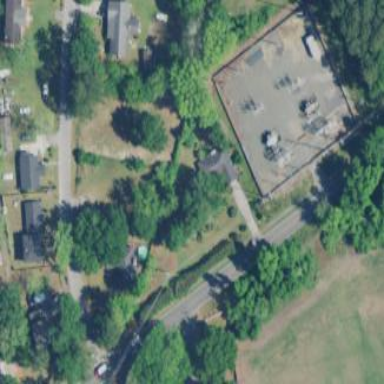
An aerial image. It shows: There is distribution substation enclosed by fence.